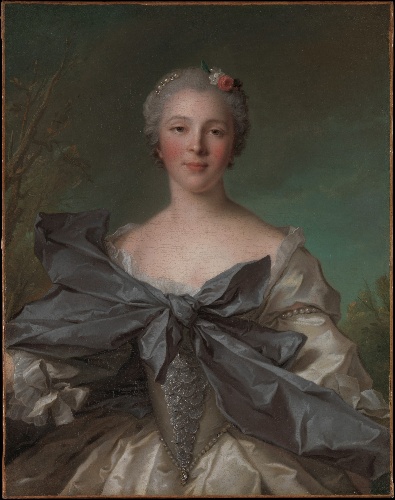
Title: Marie Françoise de La Cropte de St. Abre, Marquise d'Argence (born 1714)
Artist: Jean Marc Nattier
Artist bio: French, Paris 1685–1766 Paris
Date: 1744
Object type: Painting
Classification: Paintings
Medium: Oil on canvas
Dimensions: 32 1/2 x 25 1/2 in. (82.6 x 64.8 cm)
Department: European Paintings
Credit line: Gift of Jessie Woolworth Donahue, 1958
Accession year: 1958
Repository: Metropolitan Museum of Art, New York, NY
Tags: Portraits|Women